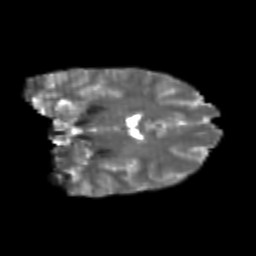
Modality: T2w
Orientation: coronal
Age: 22
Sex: female
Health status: healthy
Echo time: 0.074 s